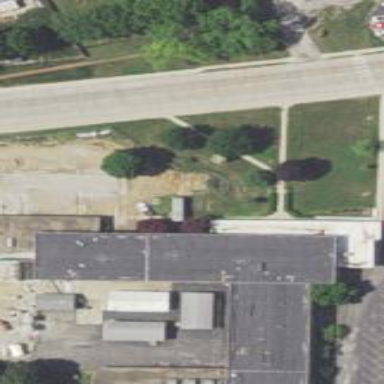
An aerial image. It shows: Part of building.